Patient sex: M
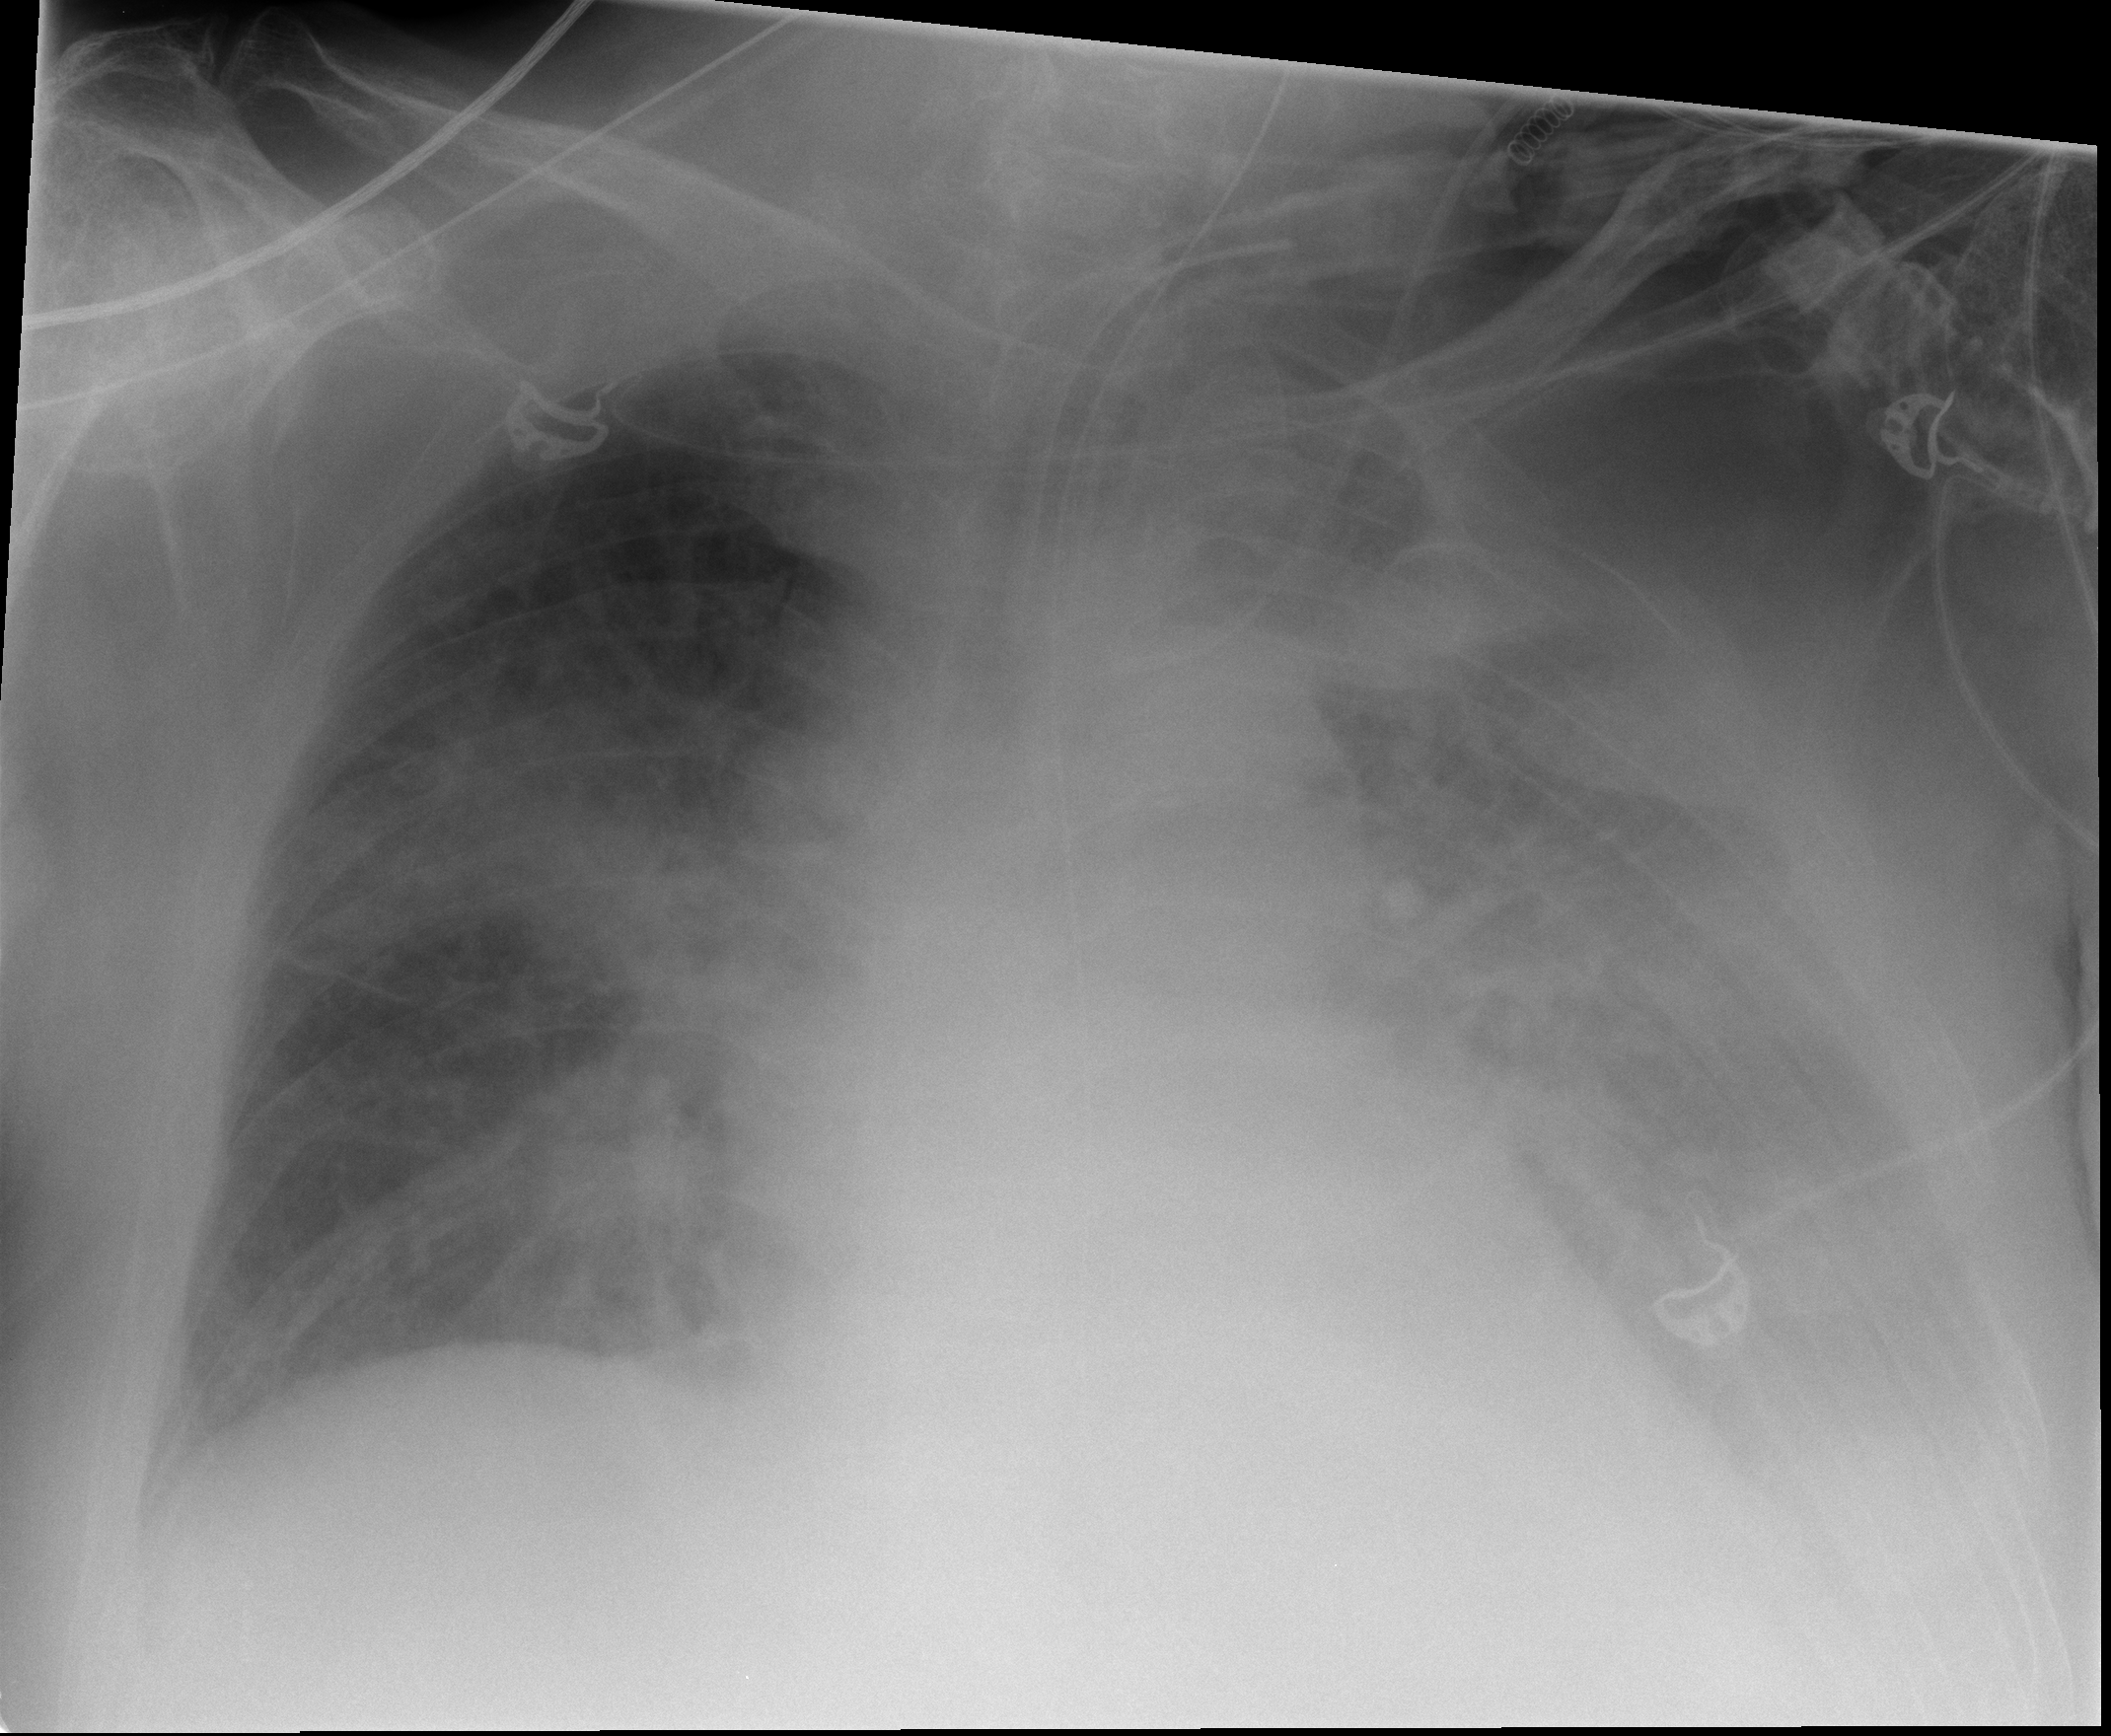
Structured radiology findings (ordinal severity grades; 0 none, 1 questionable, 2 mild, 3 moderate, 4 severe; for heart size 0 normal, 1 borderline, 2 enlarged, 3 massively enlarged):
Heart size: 1
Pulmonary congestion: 0
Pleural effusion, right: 2
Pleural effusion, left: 3
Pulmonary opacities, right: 2
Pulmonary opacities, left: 2
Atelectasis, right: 2
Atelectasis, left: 2